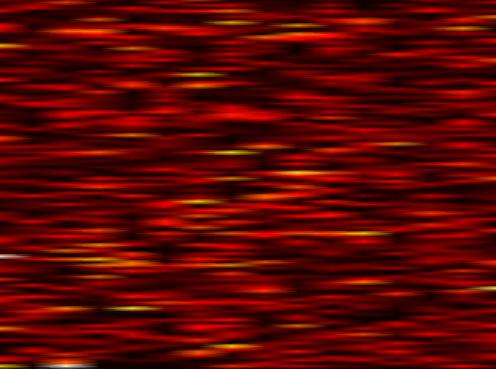
Label: FBMC